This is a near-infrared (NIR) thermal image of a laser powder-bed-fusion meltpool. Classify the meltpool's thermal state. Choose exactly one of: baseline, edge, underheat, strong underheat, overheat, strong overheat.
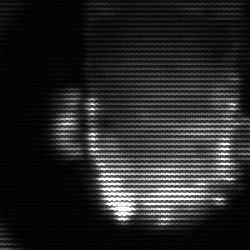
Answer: baseline